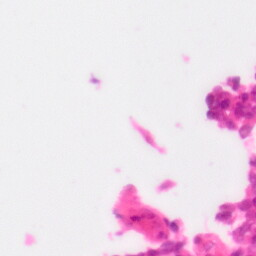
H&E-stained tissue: Colon